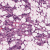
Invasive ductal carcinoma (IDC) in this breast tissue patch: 1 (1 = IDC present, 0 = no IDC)